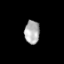
Tissue: skin
Cell type: Epithelial cells
Senescence score: 0.8061
Nuclear area (px): 346
Mean DAPI intensity: 173.306